Interaction volume radius: 5 \u00c5
Interaction volume height: 25 \u00c5
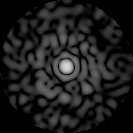
Disorder parameter: 0.8227